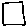
Label: square